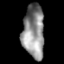
Tissue: lung
Cell type: T cells
Senescence score: 0.1153
Nuclear area (px): 1129
Mean DAPI intensity: 143.169